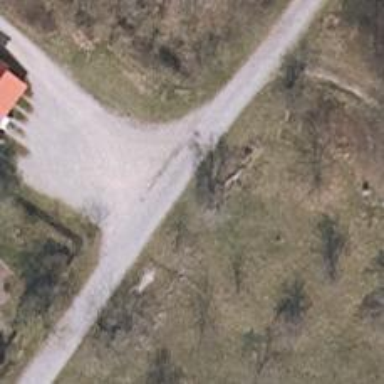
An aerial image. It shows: Well-maintained track road with grade 1 tracktype.